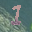
Label: 1